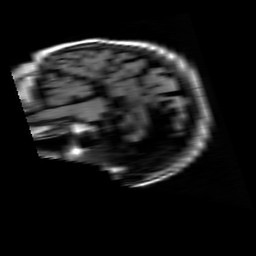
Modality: FLAIR
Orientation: sagittal
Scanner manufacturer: ge
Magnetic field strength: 1.5 T
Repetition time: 2.201 s
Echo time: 0.03492 s